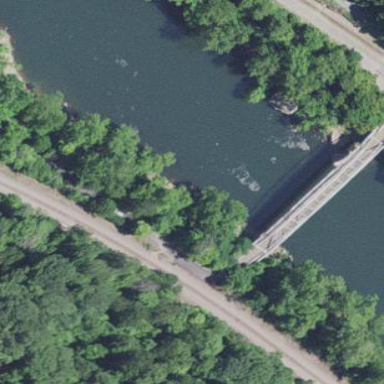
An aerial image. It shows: Truss bridge has been captured in the image.